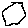
Label: hexagon